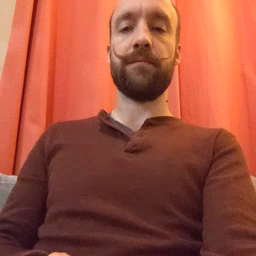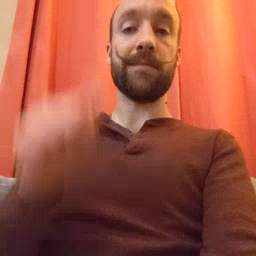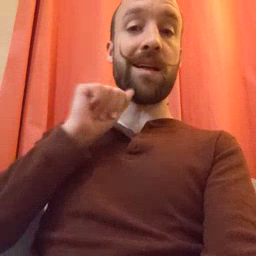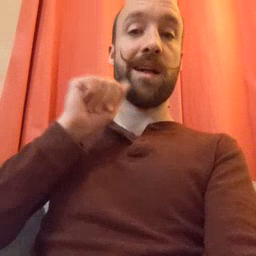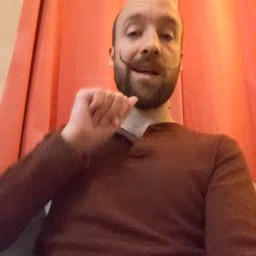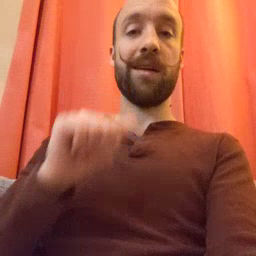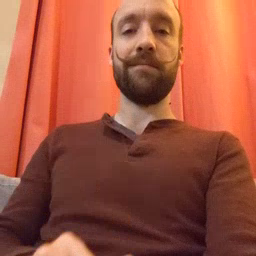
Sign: aunt